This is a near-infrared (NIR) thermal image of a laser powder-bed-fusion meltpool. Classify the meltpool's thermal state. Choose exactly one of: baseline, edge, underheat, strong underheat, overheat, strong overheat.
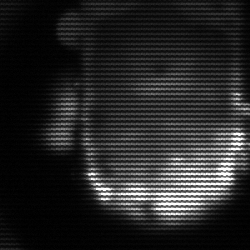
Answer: baseline